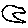
Label: moon